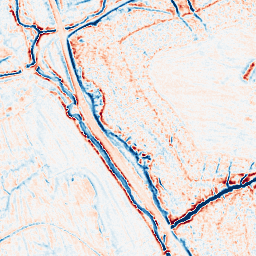
Category: multiscale
Decomposition family: dog_multiscale
Decomposition parameters: sigma_ratio: 1.4
n_scales: 4
base_sigma: 0.5
Upsampling method: regularized
Upsampling parameters: scale: 2
lambda_reg: 0.01
Upsampling scale: 2